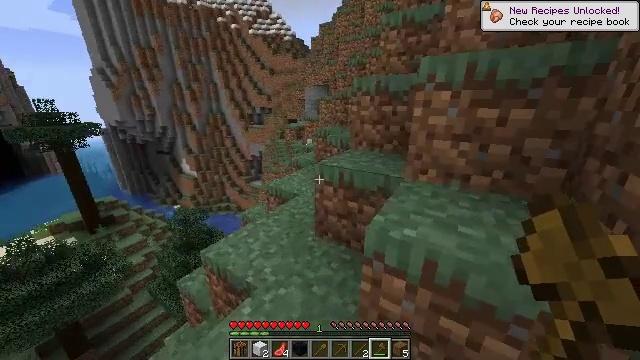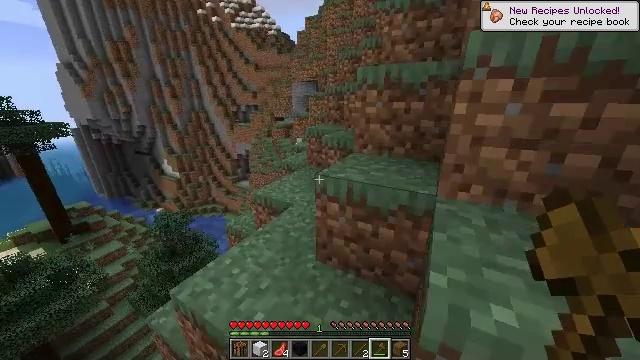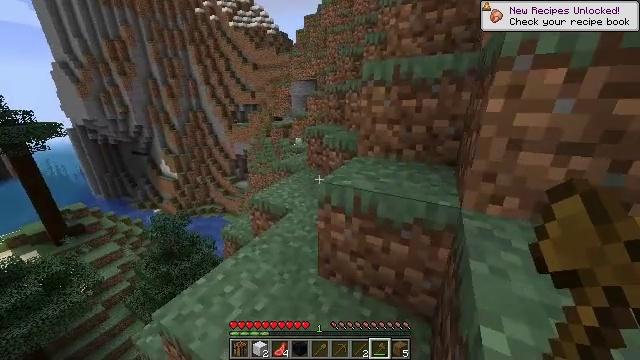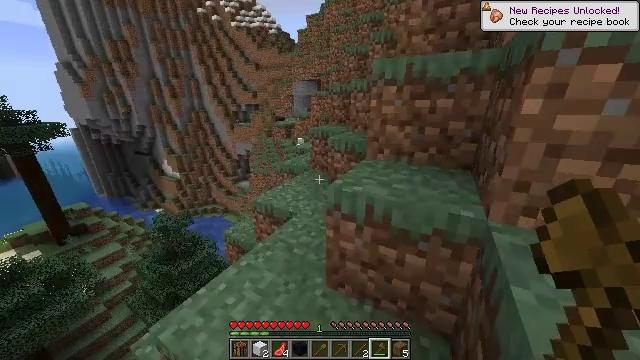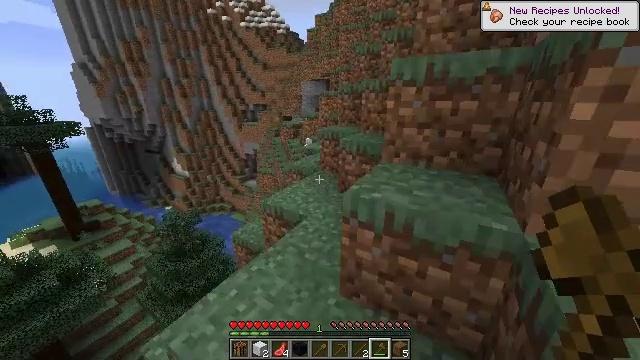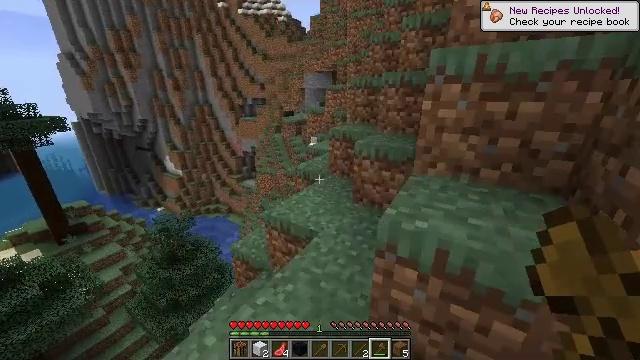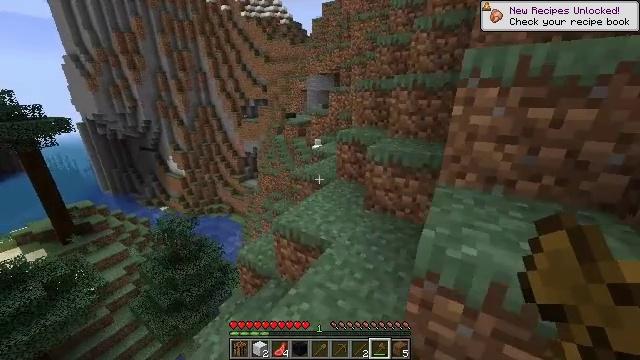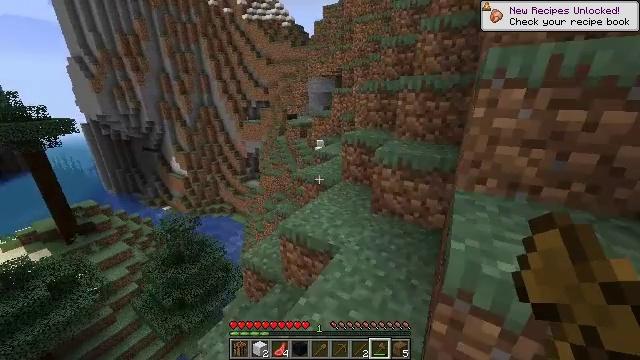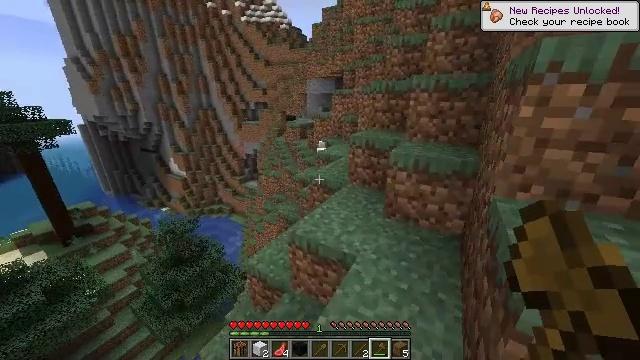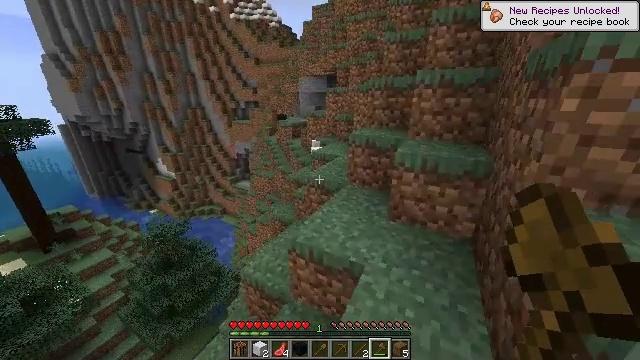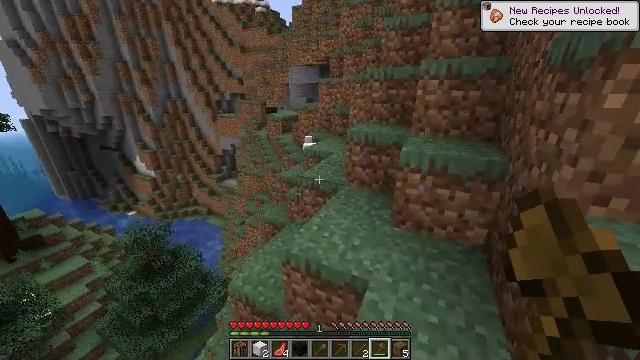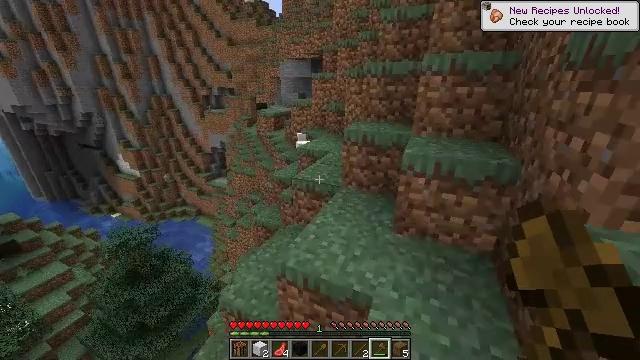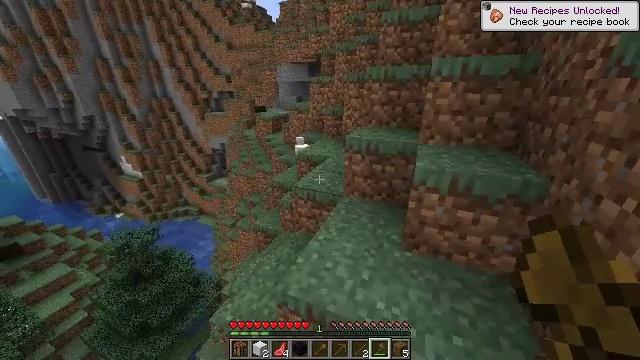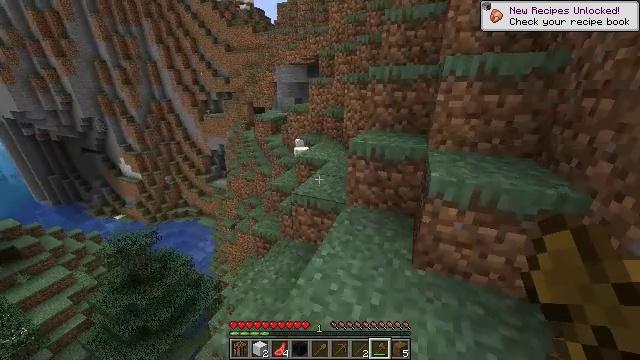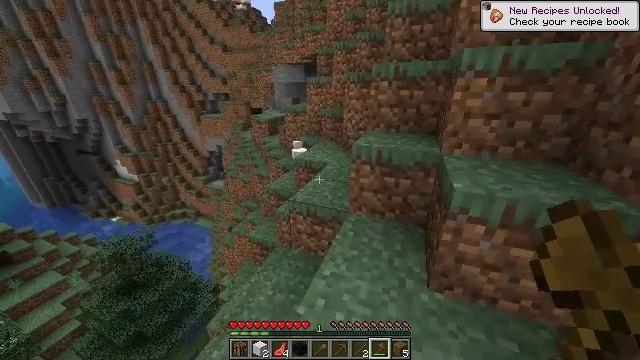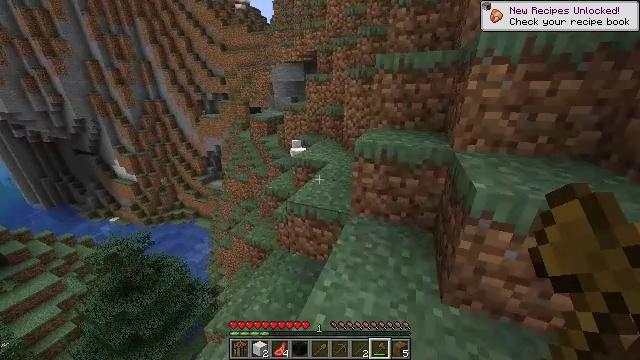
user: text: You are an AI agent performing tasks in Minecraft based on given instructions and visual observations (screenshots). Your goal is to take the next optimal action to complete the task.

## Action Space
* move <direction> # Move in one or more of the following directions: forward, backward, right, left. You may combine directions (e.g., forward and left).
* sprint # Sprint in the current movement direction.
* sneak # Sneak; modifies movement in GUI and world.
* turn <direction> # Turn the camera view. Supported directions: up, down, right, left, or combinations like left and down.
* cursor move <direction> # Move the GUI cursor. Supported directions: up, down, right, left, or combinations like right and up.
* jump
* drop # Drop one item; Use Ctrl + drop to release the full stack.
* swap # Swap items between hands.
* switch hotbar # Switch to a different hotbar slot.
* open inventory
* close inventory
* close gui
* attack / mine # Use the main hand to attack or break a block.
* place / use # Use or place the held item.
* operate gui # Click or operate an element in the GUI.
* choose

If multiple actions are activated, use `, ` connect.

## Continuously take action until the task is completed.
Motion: motion action
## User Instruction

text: Kill the chicken.
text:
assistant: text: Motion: move forward, sprint, turn right
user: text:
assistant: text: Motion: move forward, sprint
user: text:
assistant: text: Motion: move forward, sprint
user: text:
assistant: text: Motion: move forward, sprint, turn left
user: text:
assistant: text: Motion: move forward and move left, sprint
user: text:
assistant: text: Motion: move forward and move left, sprint
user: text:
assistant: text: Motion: move forward and move left, sprint
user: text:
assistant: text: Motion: move forward and move left, sprint
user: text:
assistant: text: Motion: move forward, sprint, turn right
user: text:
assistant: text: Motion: move forward, sprint, turn right
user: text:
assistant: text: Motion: move forward, sprint, turn right
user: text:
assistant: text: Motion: move forward, sprint
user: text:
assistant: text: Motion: move forward, sprint
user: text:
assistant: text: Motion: move forward, sprint
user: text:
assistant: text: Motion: move forward, sprint
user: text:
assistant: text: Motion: move forward, sprint
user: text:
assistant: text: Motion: move forward, sprint, jump
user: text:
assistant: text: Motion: move forward, sprint, jump
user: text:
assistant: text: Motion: move forward, sprint, jump
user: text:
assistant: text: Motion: move forward, sprint, jump
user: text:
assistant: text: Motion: move forward, sprint
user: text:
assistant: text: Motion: move forward, sprint
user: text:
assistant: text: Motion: move forward, sprint
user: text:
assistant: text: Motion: move forward, sprint
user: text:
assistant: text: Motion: move forward, sprint, jump
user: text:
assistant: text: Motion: move forward, sprint, jump
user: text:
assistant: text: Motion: move forward, sprint, jump
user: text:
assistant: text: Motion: move forward, sprint, jump
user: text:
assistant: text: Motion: move forward, sprint, jump
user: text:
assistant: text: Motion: move forward, sprint